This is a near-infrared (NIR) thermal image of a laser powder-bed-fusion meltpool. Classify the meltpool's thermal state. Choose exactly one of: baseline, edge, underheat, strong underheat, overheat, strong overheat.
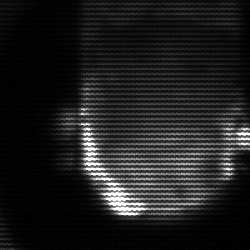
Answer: baseline